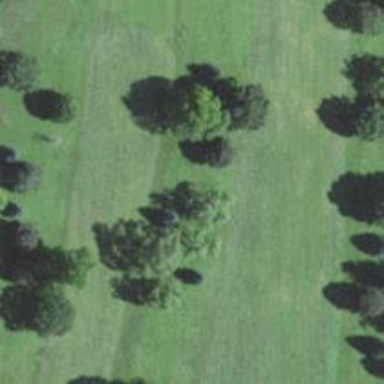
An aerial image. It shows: Golf fairway surrounded by grass.